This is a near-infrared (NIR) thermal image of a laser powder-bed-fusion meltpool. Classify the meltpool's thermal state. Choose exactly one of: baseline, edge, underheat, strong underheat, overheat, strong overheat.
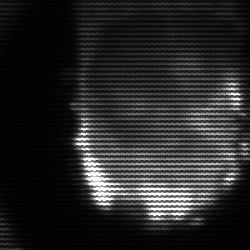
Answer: baseline